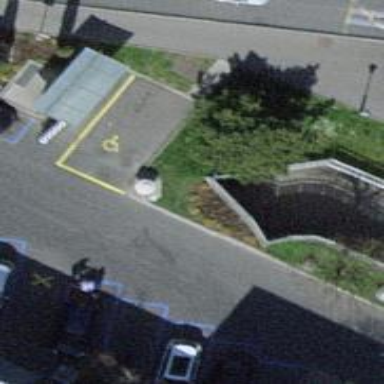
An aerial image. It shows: Parking entrance.